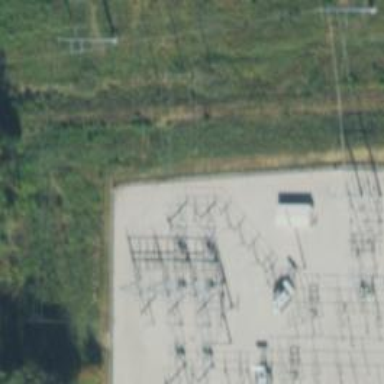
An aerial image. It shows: Switch for power supply.